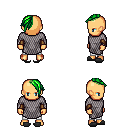
a pixel art fantasy rpg character, male body template, human, tanned skin, chain mail, white pants, green long mohawk hairstyle, leather bracers, gray slippers, four views (front, back, left, right), 2x2 character sprite sheet, small pixel art, hard edges, no anti-aliasing